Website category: movie
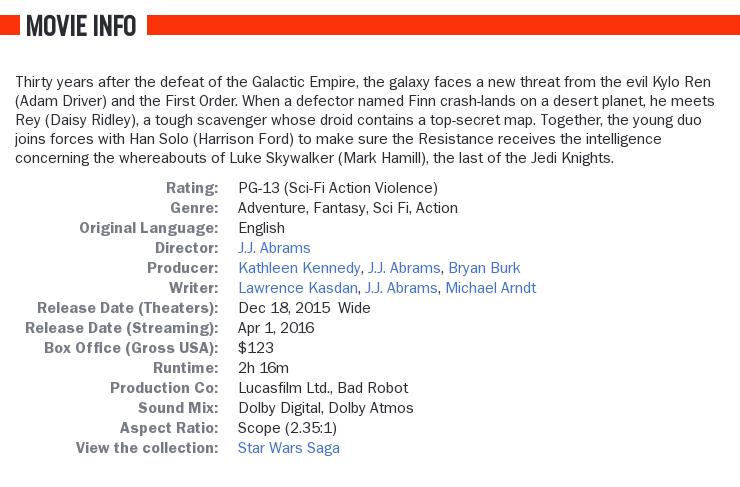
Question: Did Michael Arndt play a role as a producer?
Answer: no

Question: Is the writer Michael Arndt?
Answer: yes

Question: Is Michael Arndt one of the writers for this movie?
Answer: yes

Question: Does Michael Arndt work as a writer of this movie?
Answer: yes

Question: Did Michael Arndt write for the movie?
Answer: yes

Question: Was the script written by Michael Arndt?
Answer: yes

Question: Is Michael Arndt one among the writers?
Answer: yes

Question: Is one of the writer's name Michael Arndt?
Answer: yes

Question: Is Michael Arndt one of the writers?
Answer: yes

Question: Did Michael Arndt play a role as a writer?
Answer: yes

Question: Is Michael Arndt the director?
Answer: no

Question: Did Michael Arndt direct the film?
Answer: no

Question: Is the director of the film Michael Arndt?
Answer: no

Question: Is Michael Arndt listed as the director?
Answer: no

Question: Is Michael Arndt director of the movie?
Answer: no

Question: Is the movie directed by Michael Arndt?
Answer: no

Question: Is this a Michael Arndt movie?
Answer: no

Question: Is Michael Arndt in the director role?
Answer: no

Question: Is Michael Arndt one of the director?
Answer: no

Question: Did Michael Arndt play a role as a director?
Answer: no